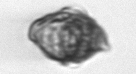
Label: Kryptoperidinium_triquetrum